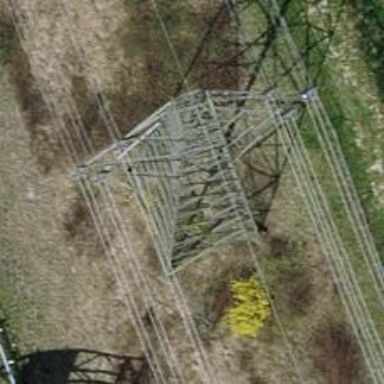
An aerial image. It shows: Power tower.